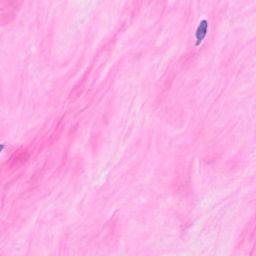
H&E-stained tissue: Breast